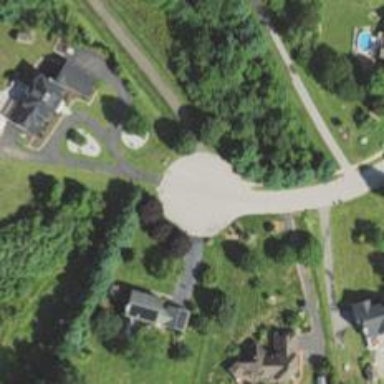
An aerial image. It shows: Turning circle on the road.